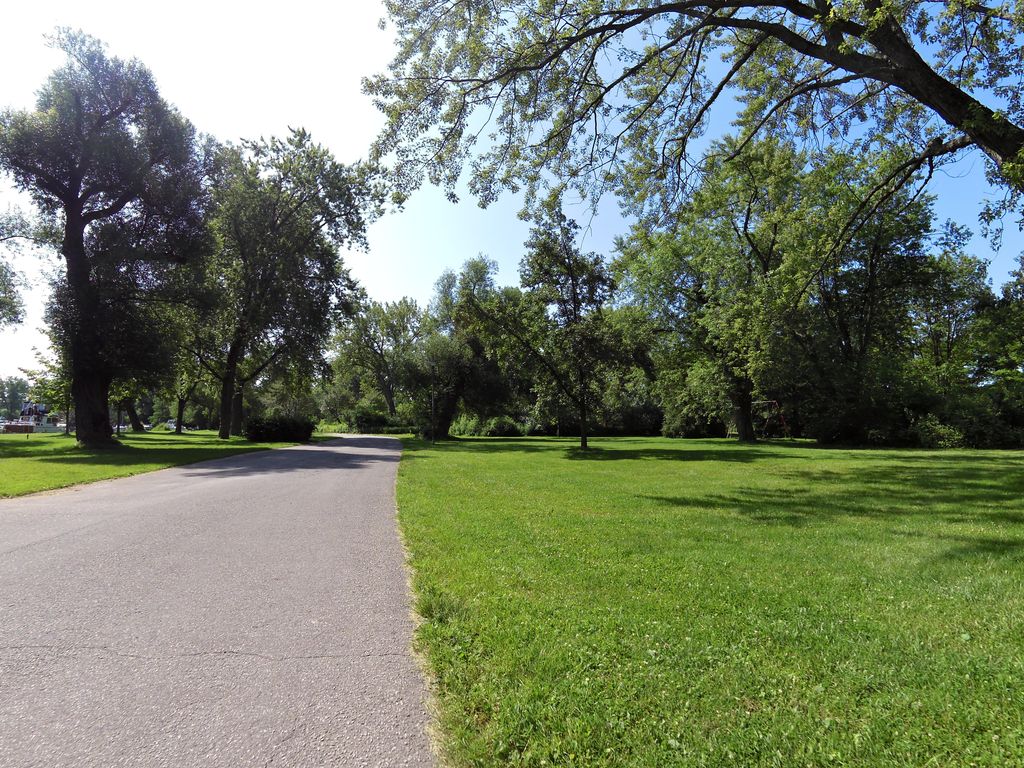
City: toronto